Question: Here is part of 'settings.py':
'''
STATIC_URL = '/static/'
STATICFILES_DIRS = (
os.path.join(BASE_DIR, 'static'),
)
'''
HTML template:
'''
{% load staticfiles %}
...
<head>
<title>HelpDesk System</title>
<script scr="{% static "js/vendor/jquery.js" %}" type="text/javascript"></script>
<link rel="stylesheet" type="text/css" href="{% static "css/foundation.css" %}">
<script scr="{% static "js/foundation.min.js" %}" type="text/javascript"></script>
</head>
<body>
<script>
$(document).ready(function() {
$(document).foundation();
});
</script>
...
</body>
'''
Static folder tree:

Result:
Css file loads as expected, but js does't and error occurs: 'Can't find variable: $'
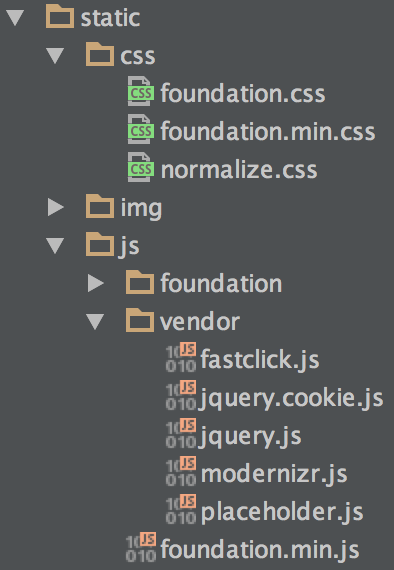
Answer: It looks like your script tags contain the wrong attribute for specifying the source.
'''
<script src="{% static "js/vendor/jquery.js" %}" type="text/javascript"></script>
<link rel="stylesheet" type="text/css" href="{% static "css/foundation.css" %}">
<script src="{% static "js/foundation.min.js" %}" type="text/javascript"></script>
'''